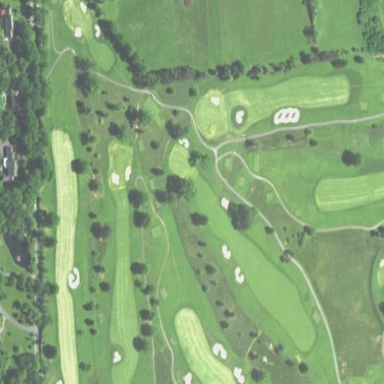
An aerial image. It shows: Grassy area designated as golf fairway.